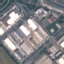
Land use / land cover: Industrial